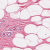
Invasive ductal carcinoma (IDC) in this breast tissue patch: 0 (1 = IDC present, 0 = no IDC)